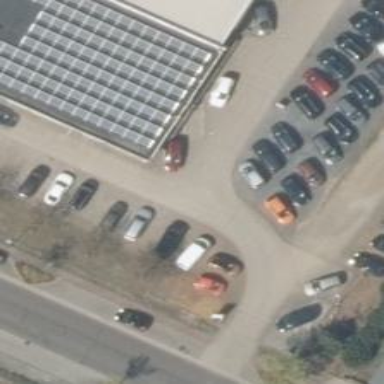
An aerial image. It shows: Parking aisle designated as service road.